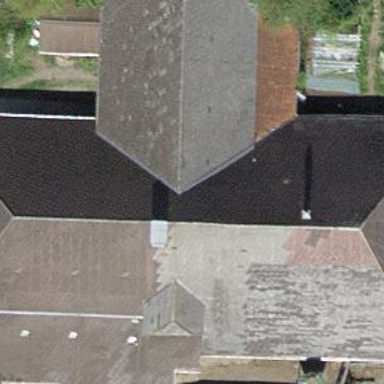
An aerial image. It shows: Farm building.